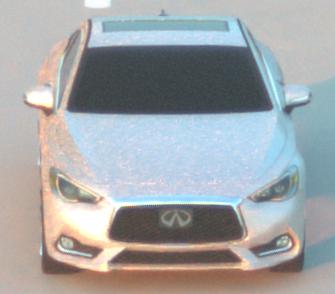
Make: Infiniti
Model: Q60 2.0t
Detailed model: Q60 (V37)
Model produced from: 2016/10
Model produced until: 2018/08
Doors: 2
Color: white
Road condition: dry road
Daytime: sunrise or sunset
Contrast: medium contrast